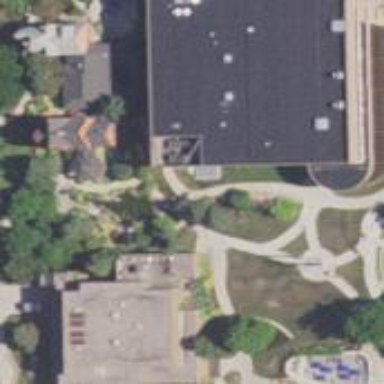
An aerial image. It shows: College building with flat roof.